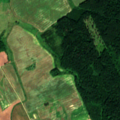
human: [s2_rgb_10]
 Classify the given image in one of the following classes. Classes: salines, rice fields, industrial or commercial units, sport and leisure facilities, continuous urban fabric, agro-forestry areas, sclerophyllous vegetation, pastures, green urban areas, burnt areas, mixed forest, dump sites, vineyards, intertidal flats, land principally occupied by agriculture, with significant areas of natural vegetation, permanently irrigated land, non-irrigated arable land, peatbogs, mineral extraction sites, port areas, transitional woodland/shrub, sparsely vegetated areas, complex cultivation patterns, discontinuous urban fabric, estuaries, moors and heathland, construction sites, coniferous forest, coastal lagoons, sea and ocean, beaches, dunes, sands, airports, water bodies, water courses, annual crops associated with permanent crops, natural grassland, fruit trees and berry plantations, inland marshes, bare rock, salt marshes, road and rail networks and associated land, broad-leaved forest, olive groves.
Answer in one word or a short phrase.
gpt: non-irrigated arable land, complex cultivation patterns, land principally occupied by agriculture, with significant areas of natural vegetation, mixed forest